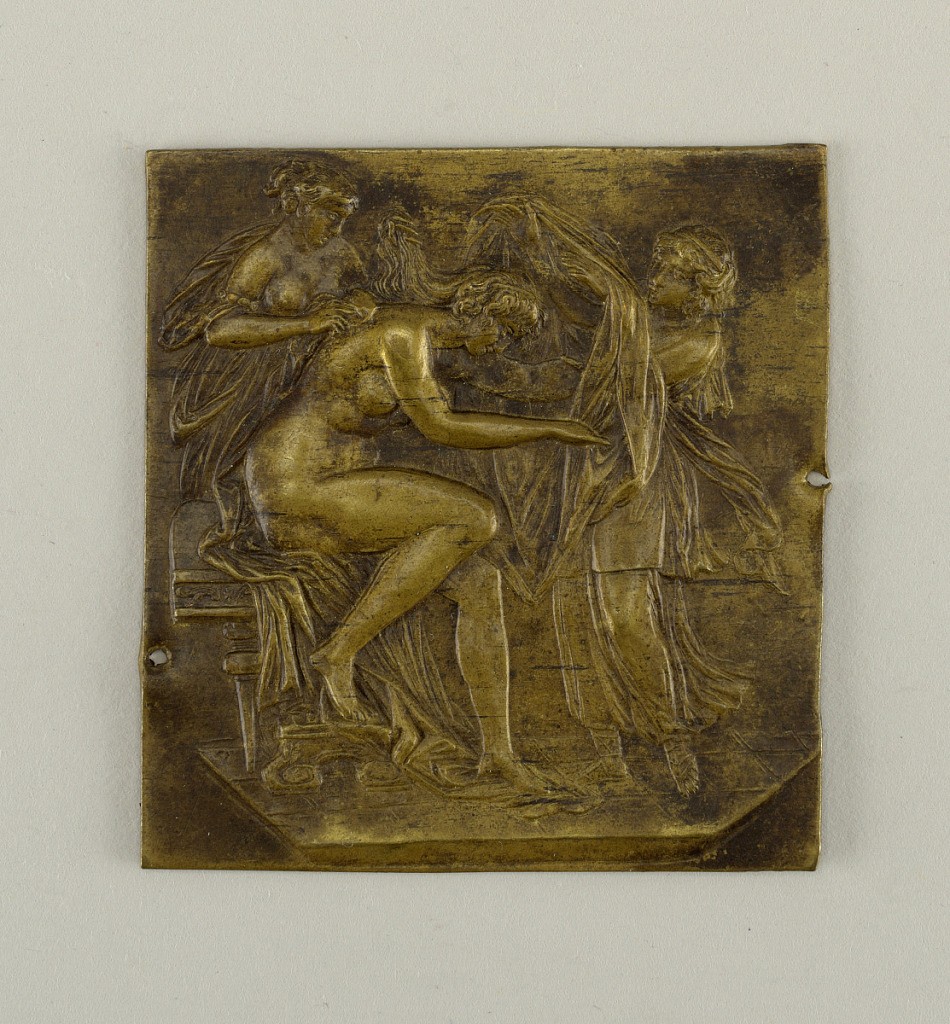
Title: Mount
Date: early 19th century
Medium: Gilt bronze
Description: Vertical rectangle. Repoussé figure of a nude woman with female attendants.